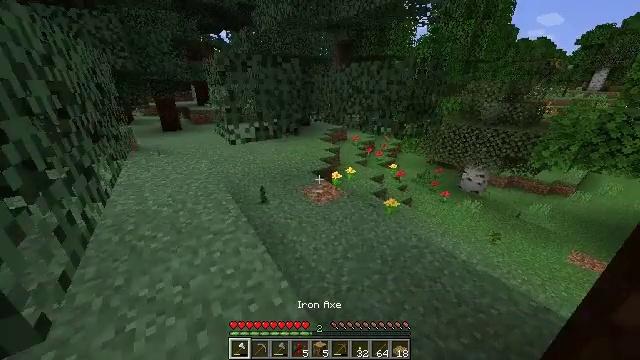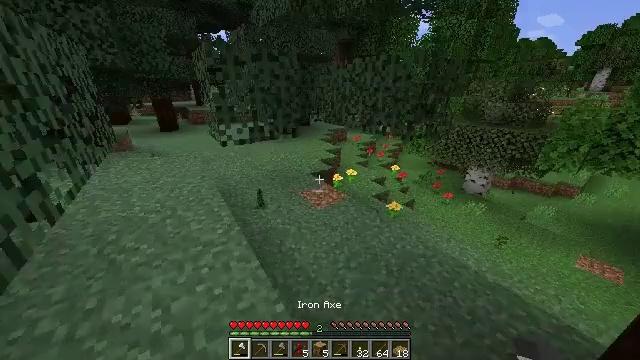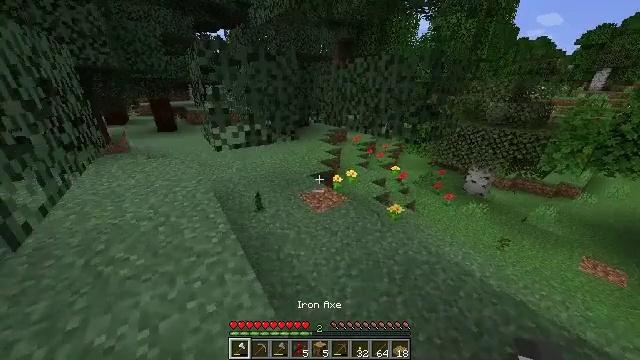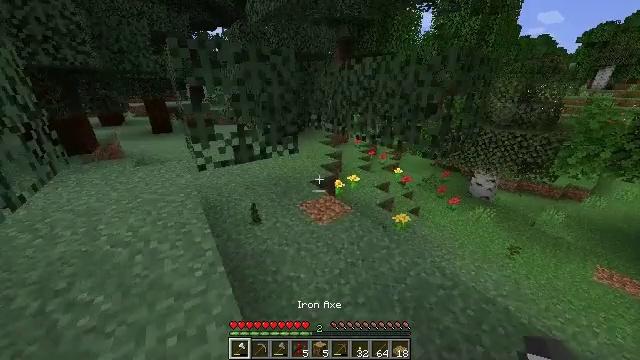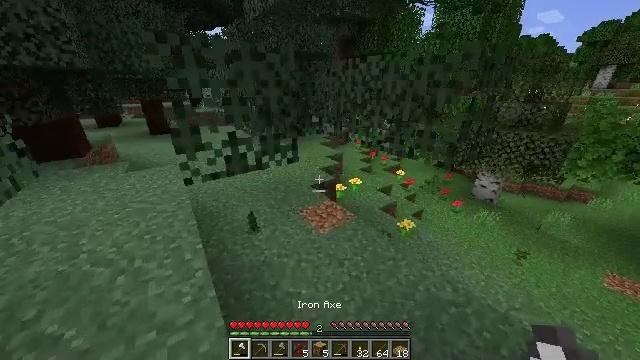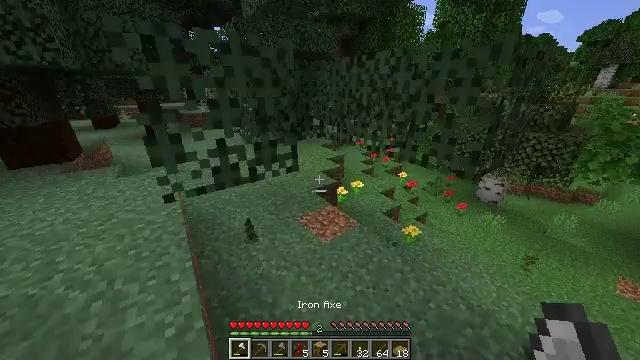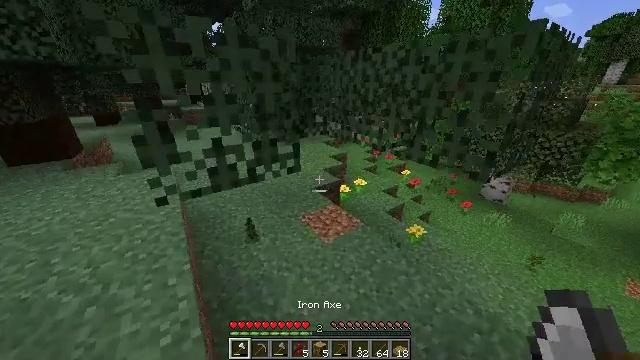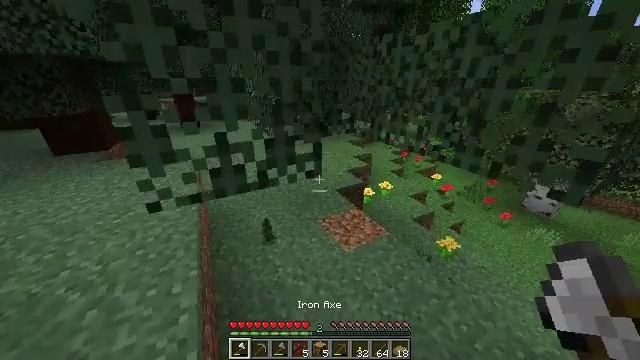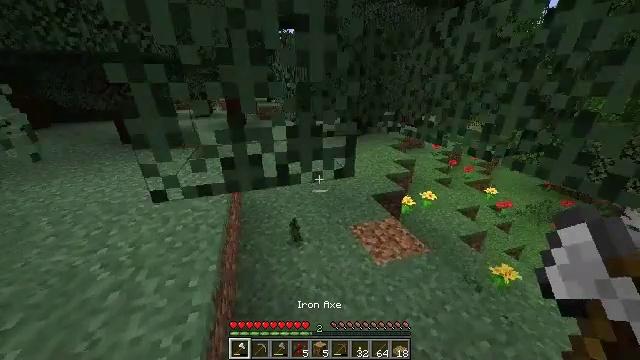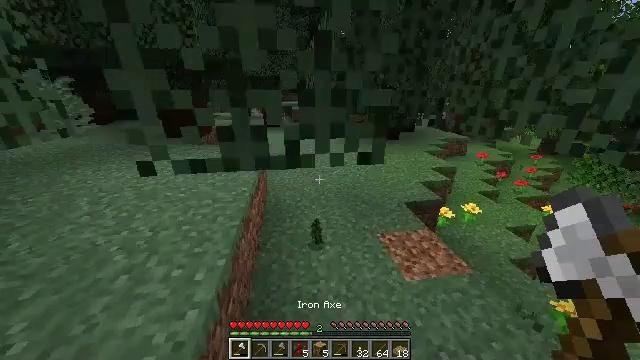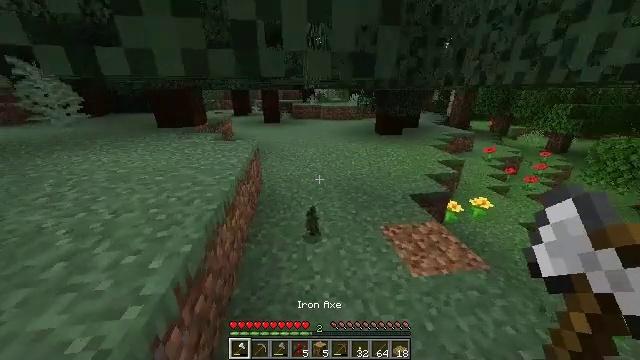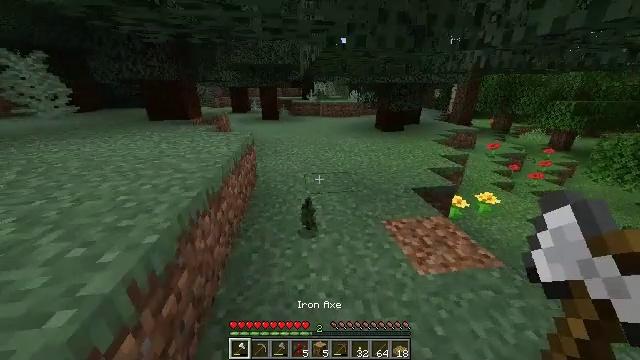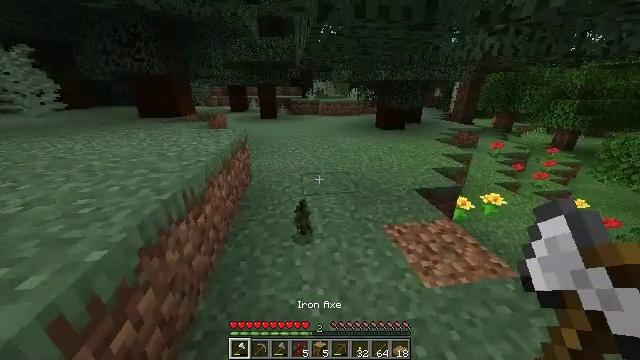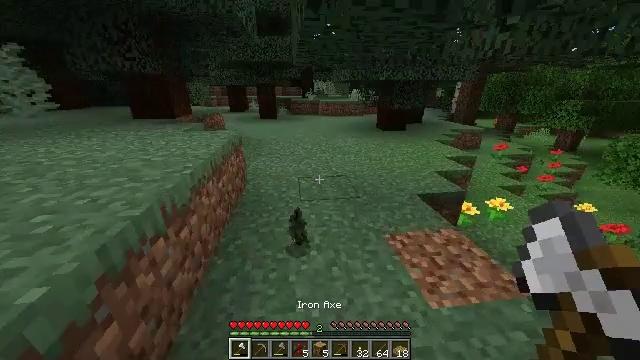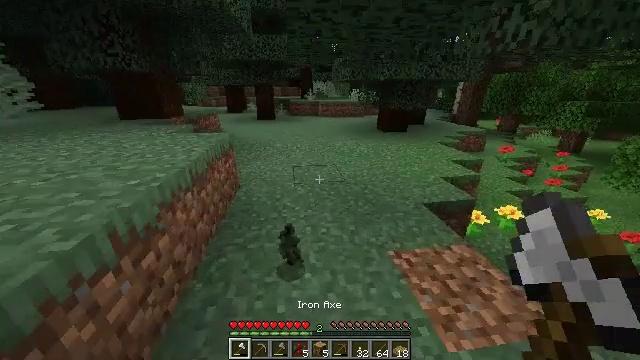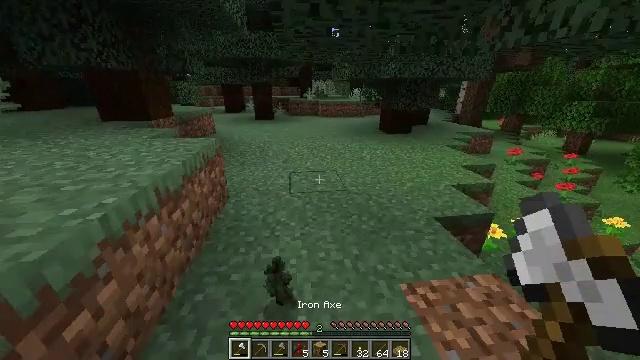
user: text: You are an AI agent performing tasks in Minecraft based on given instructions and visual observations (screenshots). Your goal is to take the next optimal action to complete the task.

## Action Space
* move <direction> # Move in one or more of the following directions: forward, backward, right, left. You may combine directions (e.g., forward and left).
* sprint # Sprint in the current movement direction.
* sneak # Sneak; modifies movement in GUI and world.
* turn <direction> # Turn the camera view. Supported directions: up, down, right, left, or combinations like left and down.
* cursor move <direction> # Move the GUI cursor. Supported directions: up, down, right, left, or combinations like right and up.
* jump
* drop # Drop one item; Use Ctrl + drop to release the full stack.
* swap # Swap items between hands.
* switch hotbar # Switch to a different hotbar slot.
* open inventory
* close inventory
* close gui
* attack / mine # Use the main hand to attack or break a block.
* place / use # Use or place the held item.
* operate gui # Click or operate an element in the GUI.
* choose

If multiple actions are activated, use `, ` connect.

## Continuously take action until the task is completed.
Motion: motion action
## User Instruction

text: Combat the sheep.
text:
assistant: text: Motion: move forward
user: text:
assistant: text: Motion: move forward
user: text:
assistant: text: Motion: move forward
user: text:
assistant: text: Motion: move forward
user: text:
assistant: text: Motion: move forward
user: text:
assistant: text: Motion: move forward
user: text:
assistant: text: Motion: move forward, turn left
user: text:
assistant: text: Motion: move forward, turn left
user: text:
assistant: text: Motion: move forward, turn left and up
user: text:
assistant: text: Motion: move forward
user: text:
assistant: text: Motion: move forward
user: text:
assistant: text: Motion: move forward
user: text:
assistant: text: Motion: move forward
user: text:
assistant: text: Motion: move forward
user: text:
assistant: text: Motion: move forward
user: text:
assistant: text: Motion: move forward
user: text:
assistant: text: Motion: move forward
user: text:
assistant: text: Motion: move forward
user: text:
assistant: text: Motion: move forward
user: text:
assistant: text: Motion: move forward
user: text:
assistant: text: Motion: move forward, turn right
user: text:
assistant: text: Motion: move forward, turn right and down
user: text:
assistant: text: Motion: move forward, turn right and down
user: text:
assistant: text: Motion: move forward, turn right and down
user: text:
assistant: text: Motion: move forward, turn right
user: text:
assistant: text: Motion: move forward
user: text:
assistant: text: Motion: move forward
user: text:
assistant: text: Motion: move forward
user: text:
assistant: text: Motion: move forward, turn left and up
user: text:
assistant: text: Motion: move forward